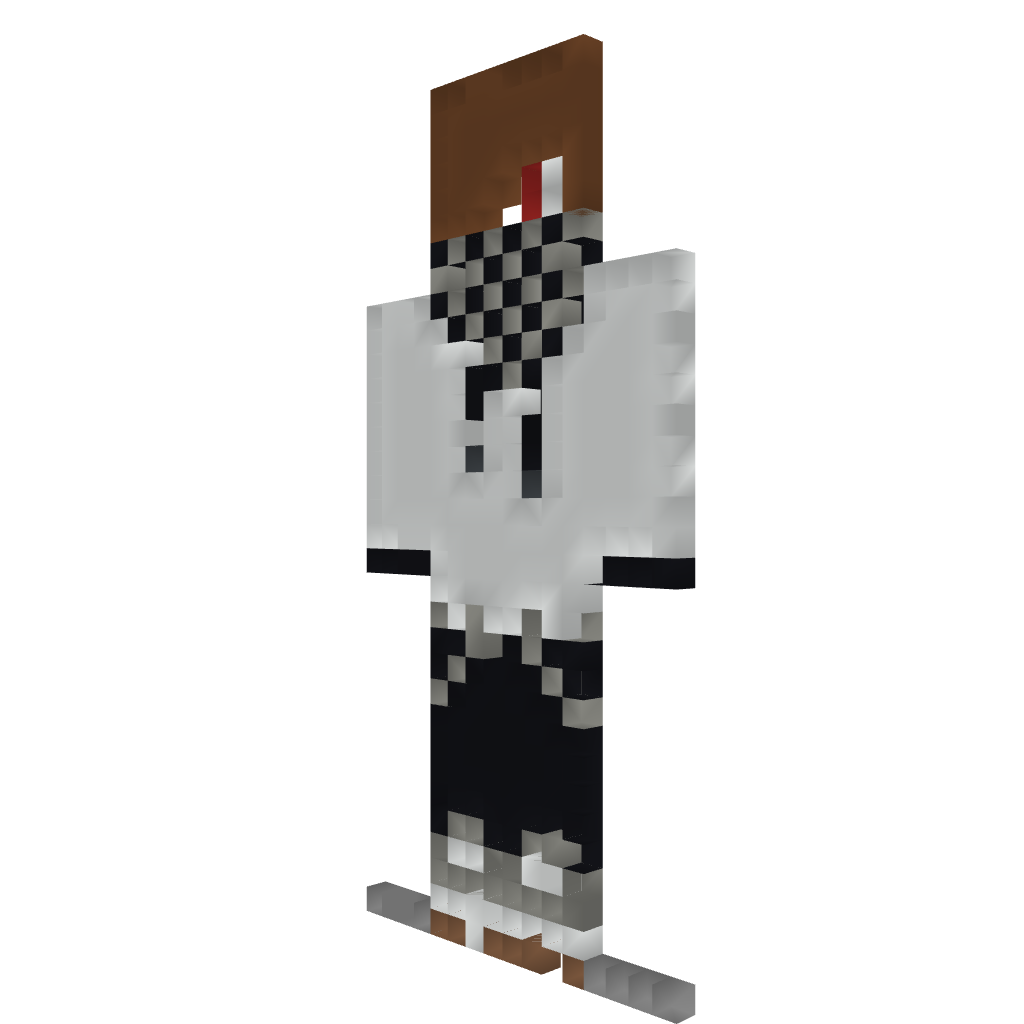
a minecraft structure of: MasterSteve2 Statue